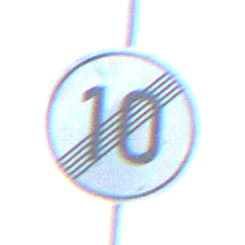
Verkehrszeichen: EndeGeschwindigkeit10
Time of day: SunriseSunset
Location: Outdoor (RoadRail)
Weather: PartlyCloudy
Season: NotSpecified
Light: Natural